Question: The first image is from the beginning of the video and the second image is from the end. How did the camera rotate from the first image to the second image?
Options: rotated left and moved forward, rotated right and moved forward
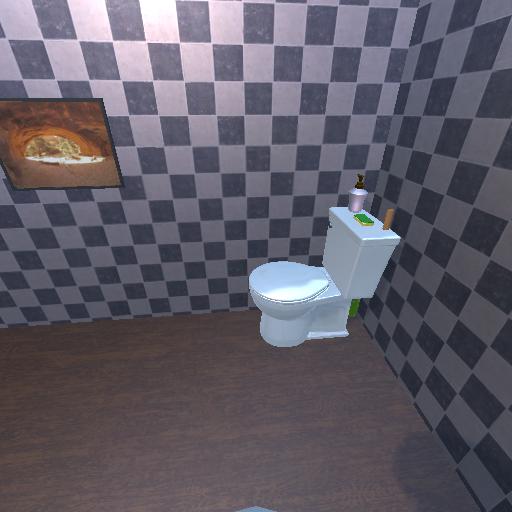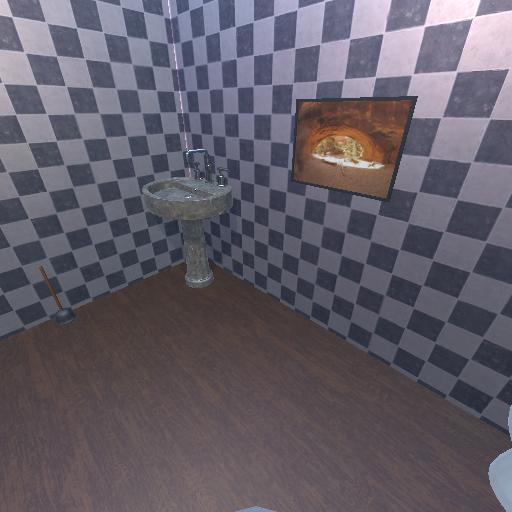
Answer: rotated left and moved forward